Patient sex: F
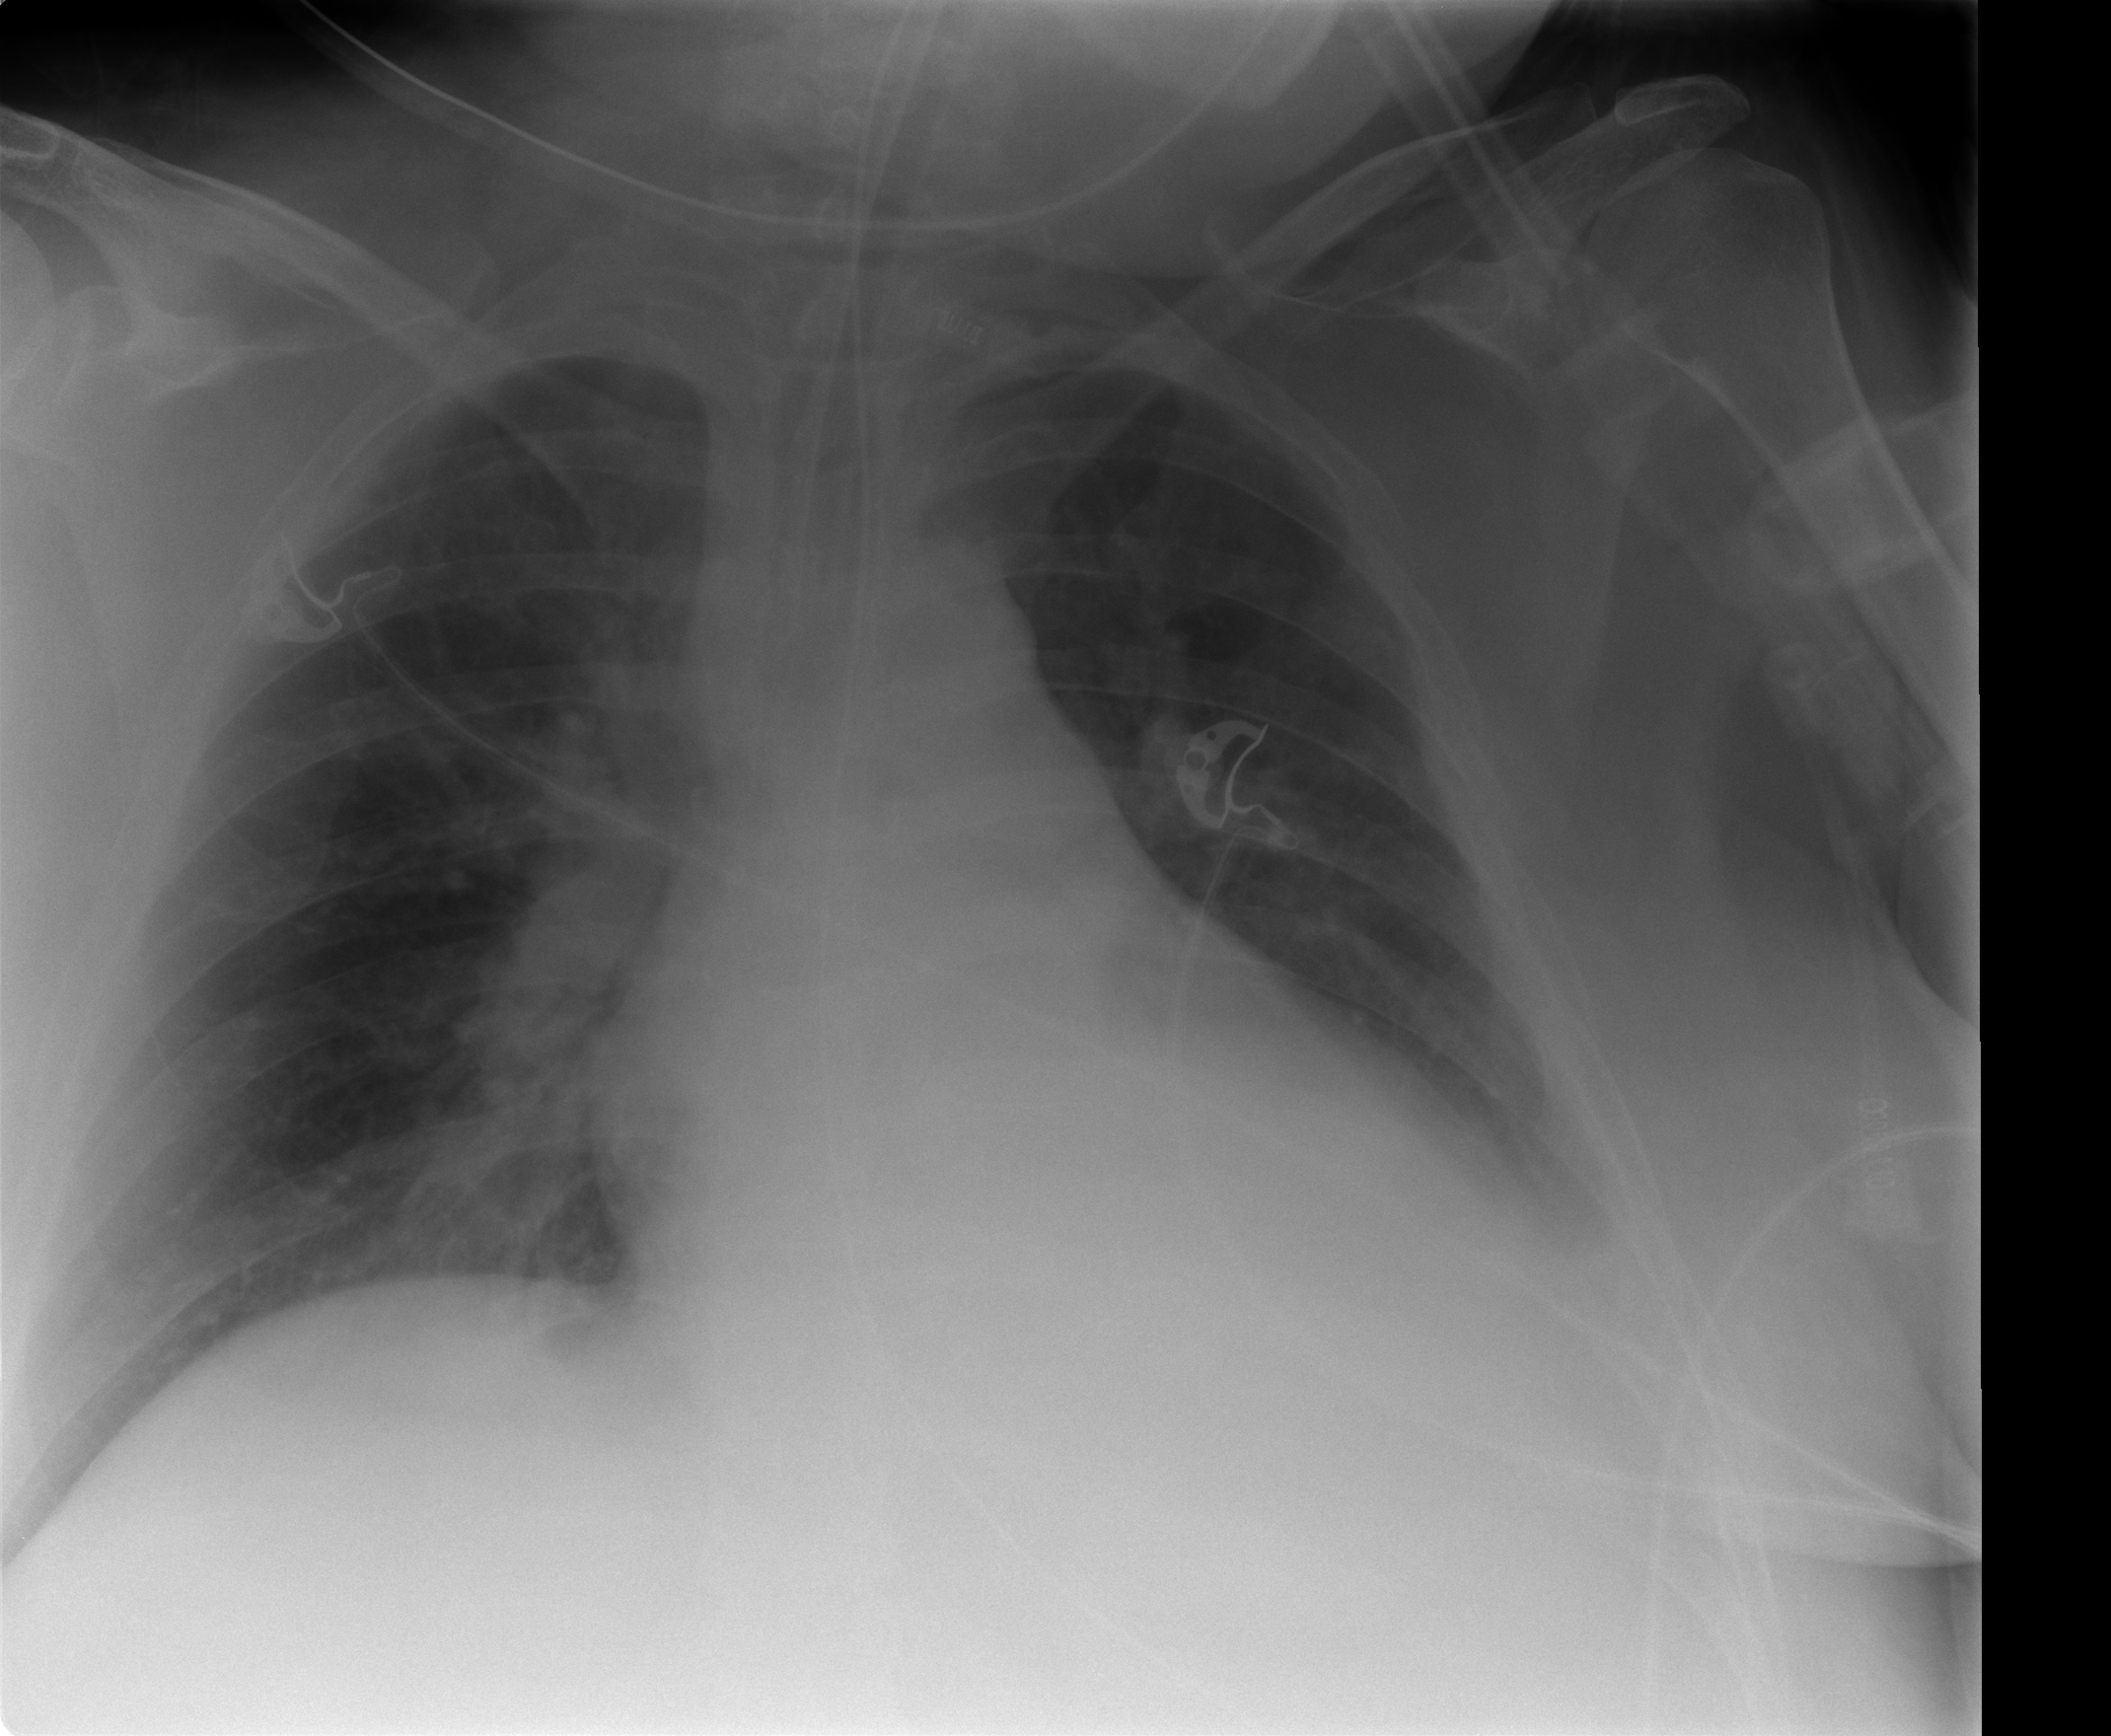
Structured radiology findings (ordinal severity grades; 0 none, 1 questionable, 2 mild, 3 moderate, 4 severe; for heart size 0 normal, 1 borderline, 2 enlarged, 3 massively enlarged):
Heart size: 2
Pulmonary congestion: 2
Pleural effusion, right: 0
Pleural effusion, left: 1
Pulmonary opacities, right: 2
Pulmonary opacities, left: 2
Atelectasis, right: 0
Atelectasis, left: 2